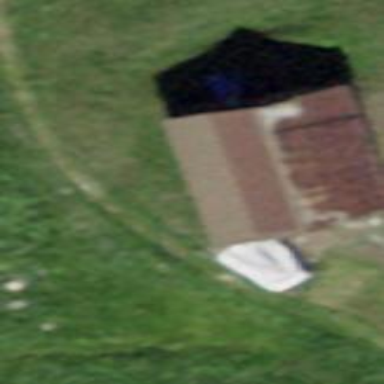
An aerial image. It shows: Sheepfold building.